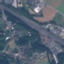
Label: Highway